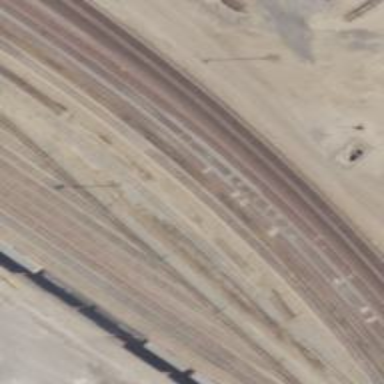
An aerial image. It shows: Railway yard.